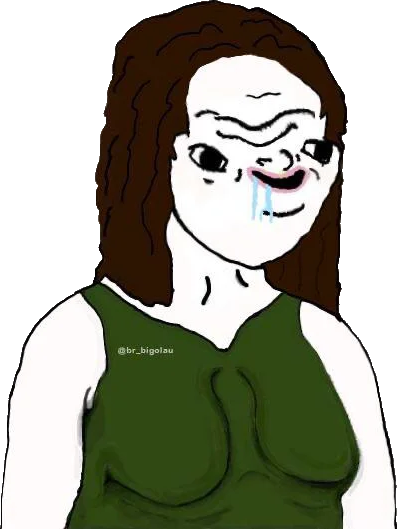
Label: 5_Brainlet